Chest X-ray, PA view. Patient: 37 years old, sex F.
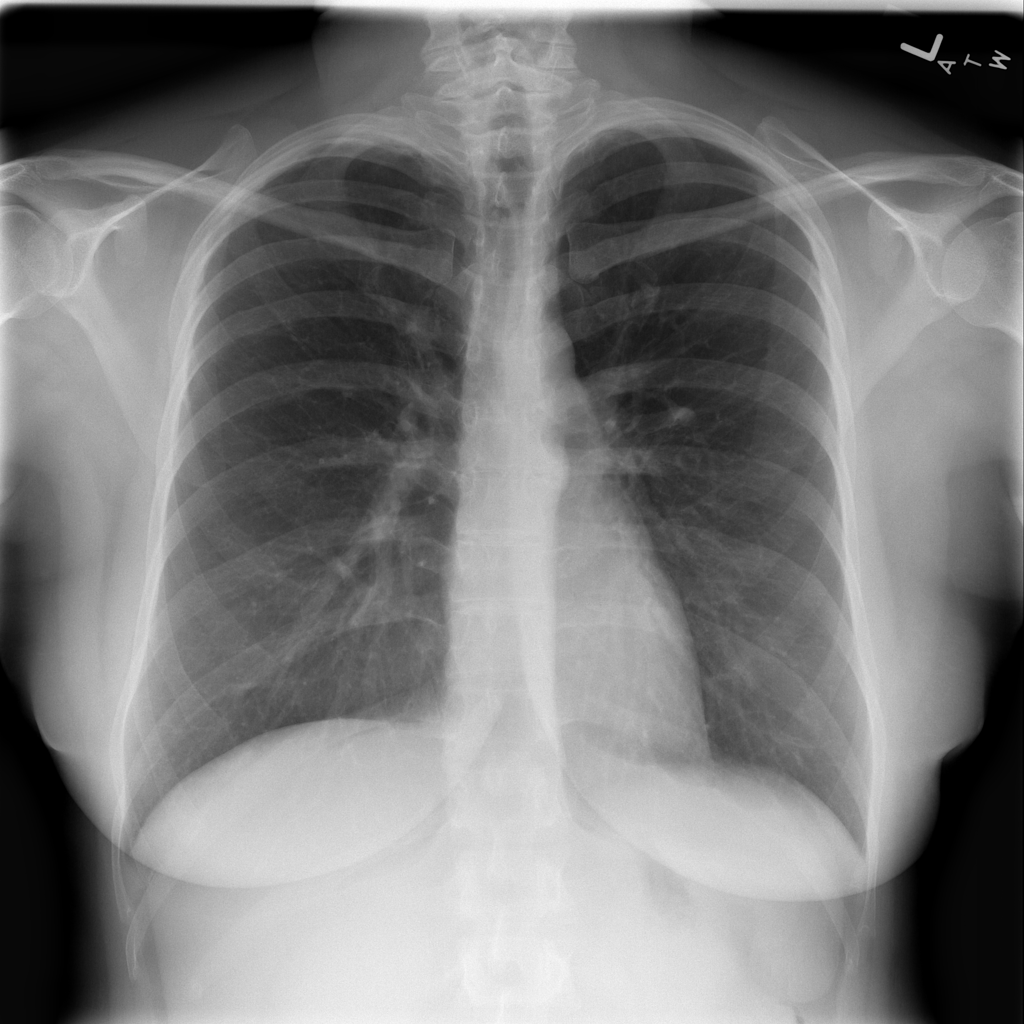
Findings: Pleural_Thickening